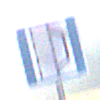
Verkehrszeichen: NothalteUndPannenbucht
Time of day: SunriseSunset
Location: Outdoor (Nature)
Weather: Clear
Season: NotSpecified
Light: Natural